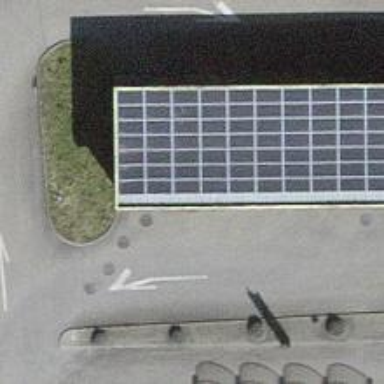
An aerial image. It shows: Solar power generator.